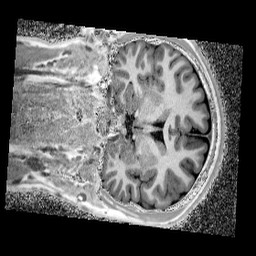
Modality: UNIT1_denoised
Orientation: coronal
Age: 13
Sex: male
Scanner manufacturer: siemens
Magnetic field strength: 3 T
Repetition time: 4 s
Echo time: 0.00299 s